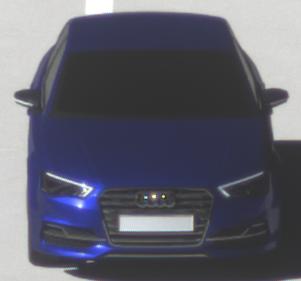
Make: Audi
Model: S3
Detailed model: 8V
Model produced from: 2013
Model produced until: 2020
Doors: 4
Color: blue
Road condition: dry road
Daytime: morning or afternoon
Contrast: high contrast